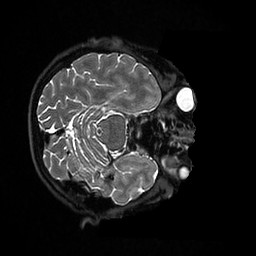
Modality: T2w
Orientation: axial
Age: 65
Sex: female
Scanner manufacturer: ge
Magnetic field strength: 3 T
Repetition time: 3.202 s
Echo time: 0.06568 s